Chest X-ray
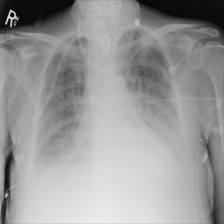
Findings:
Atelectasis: negative
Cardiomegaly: negative
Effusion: negative
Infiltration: negative
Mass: negative
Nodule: negative
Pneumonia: negative
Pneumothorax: negative
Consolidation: positive
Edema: negative
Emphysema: negative
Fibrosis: negative
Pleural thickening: negative
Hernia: negative